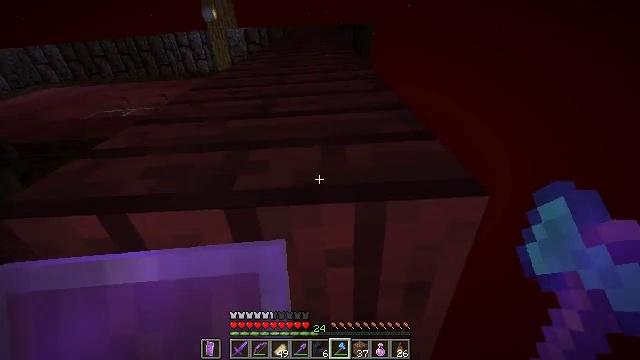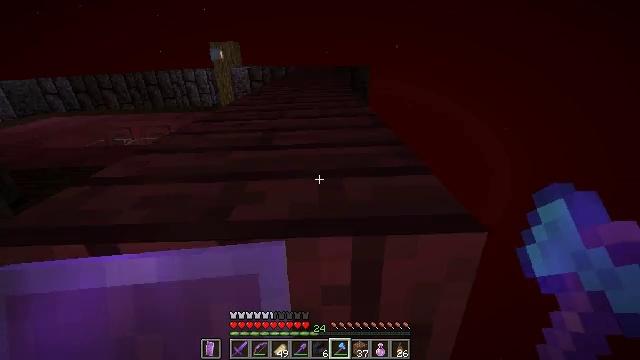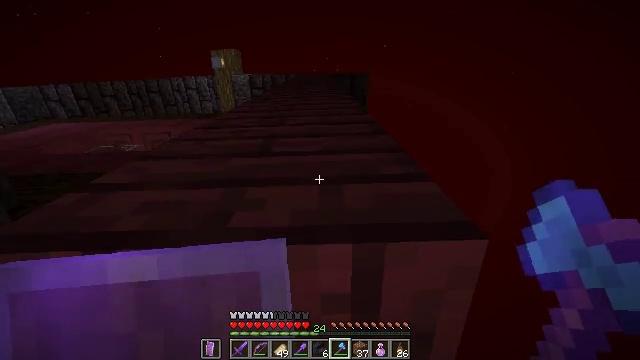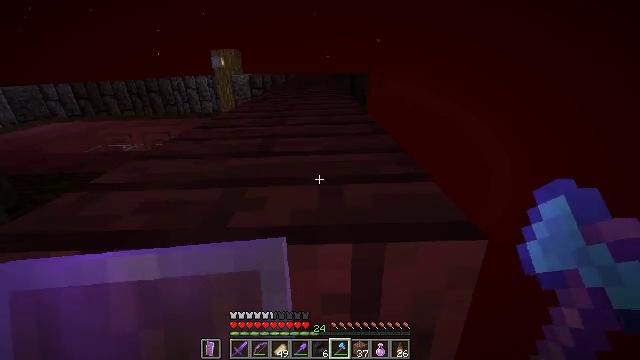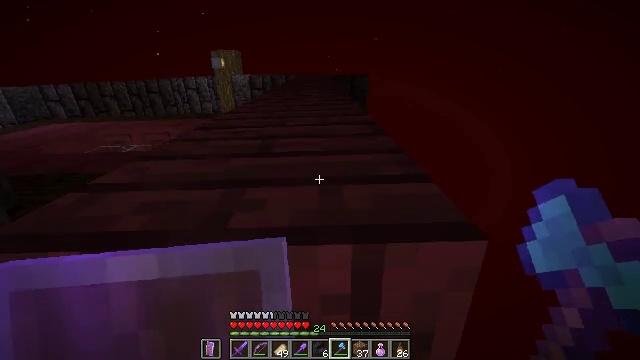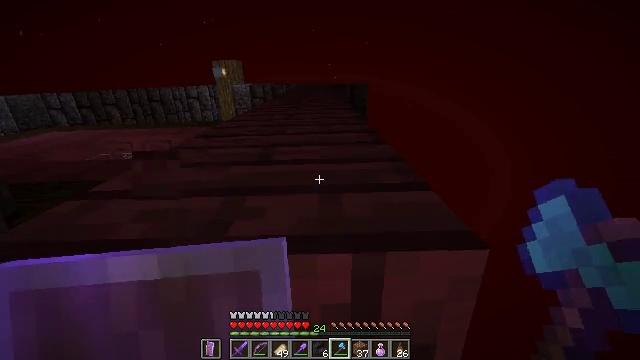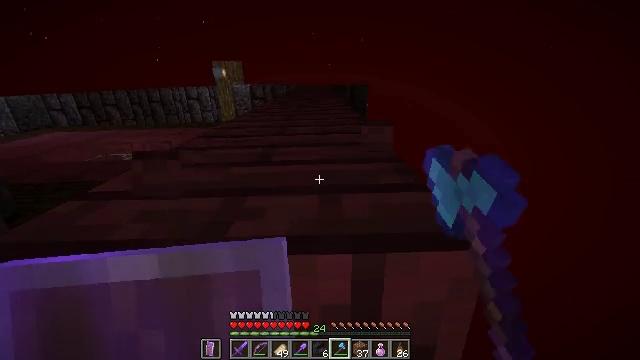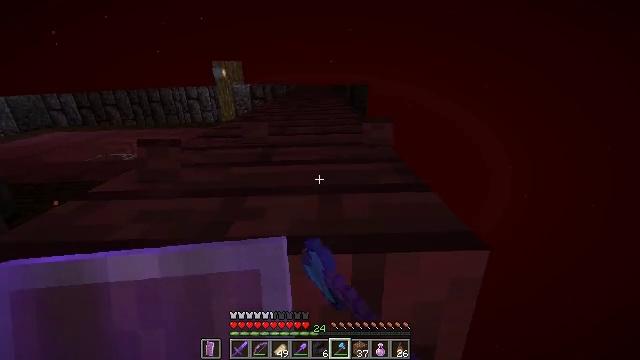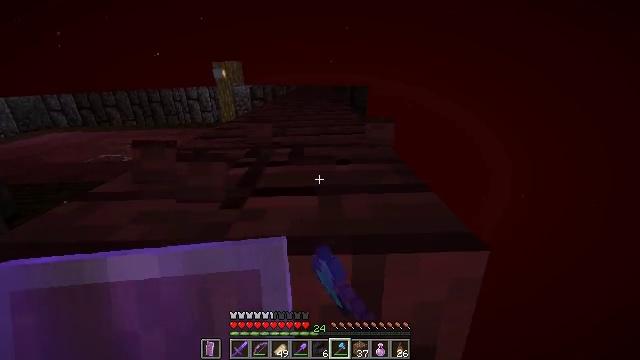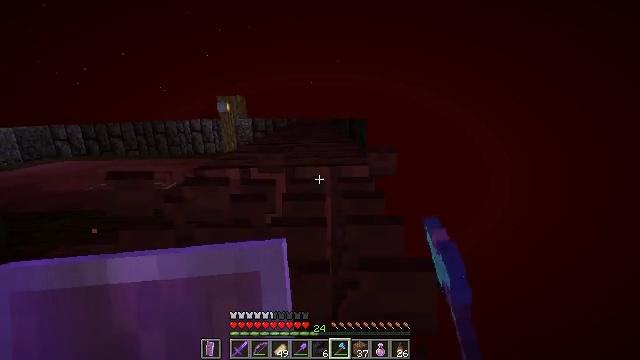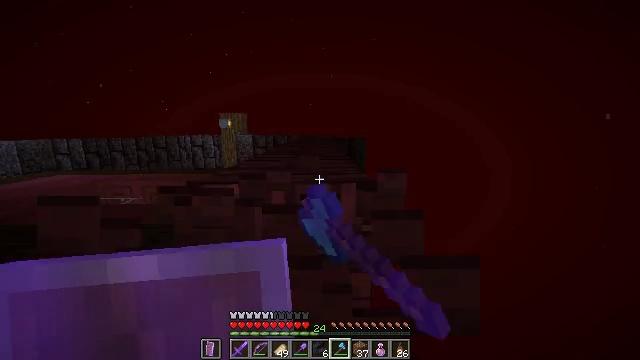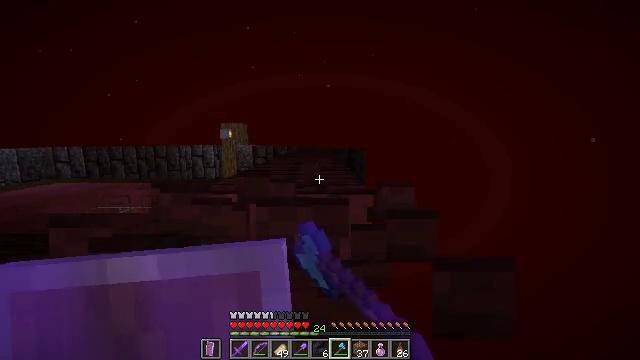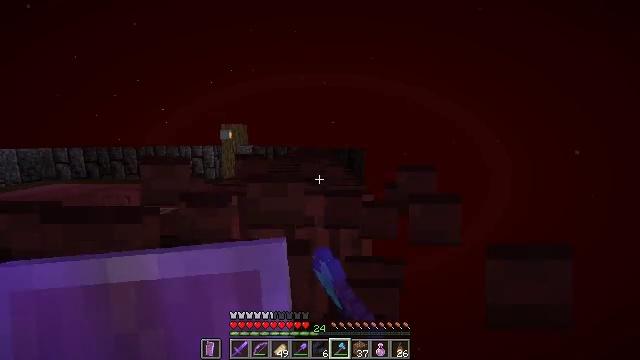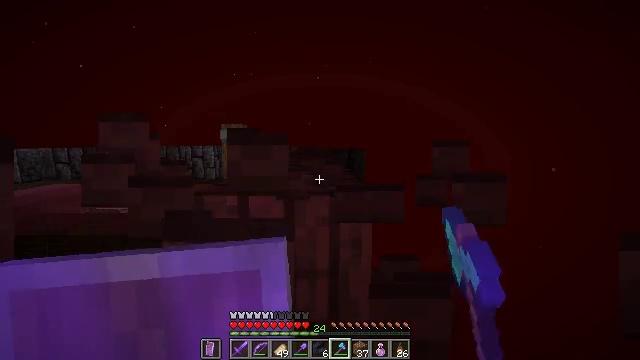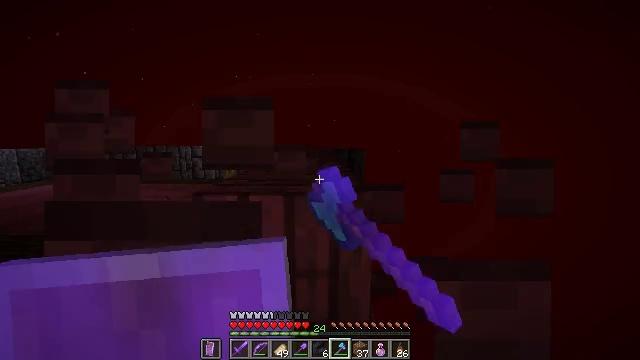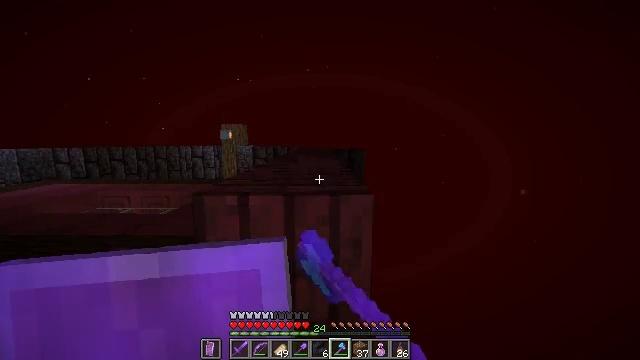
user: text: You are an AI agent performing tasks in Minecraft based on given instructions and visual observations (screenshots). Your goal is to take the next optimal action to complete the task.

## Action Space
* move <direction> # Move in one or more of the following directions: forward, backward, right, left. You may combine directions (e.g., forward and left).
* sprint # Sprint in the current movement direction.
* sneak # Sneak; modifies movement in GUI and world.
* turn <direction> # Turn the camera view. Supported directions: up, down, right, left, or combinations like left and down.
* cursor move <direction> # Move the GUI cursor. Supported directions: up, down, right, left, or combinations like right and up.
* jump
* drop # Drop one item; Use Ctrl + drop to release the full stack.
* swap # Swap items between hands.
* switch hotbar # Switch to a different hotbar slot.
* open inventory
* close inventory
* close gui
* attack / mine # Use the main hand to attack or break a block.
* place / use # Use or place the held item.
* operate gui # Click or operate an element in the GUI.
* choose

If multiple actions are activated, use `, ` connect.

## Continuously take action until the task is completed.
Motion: motion action
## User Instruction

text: Gather crimson planks for building.
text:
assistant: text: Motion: turn right and up
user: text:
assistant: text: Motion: turn up
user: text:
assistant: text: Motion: no_op
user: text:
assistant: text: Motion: no_op
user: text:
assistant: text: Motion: turn up, attack / mine
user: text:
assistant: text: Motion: attack / mine
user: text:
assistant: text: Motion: attack / mine
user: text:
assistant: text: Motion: attack / mine
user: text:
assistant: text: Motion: turn up, attack / mine
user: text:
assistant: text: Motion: turn up, attack / mine
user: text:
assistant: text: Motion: turn up, attack / mine
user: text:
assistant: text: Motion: attack / mine
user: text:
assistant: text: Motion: attack / mine
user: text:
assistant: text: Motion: attack / mine
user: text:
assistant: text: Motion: attack / mine
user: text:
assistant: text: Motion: attack / mine
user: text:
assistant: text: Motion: attack / mine
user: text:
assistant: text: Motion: attack / mine
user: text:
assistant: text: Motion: attack / mine
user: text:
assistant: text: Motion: attack / mine
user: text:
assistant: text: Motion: attack / mine
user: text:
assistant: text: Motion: attack / mine
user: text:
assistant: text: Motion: attack / mine
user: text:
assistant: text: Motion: attack / mine
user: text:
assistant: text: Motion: attack / mine
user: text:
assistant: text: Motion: attack / mine
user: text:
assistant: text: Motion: attack / mine
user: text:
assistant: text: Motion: attack / mine
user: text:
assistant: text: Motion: attack / mine
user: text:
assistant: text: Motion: attack / mine